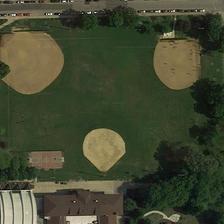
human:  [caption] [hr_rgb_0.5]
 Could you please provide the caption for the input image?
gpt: in this huge grassland, three baseball fields are scattered here .

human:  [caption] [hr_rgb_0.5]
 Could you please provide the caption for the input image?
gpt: some green trees and several buildings are around three baseball fields and a basketball field .

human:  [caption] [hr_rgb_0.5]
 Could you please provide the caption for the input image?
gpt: three baseball fields are surrounded by several buildings and many green trees .

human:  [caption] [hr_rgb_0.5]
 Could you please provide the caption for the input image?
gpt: three baseball fields are surrounded by many green plants .

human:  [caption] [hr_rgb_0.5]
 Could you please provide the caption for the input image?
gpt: three baseball fields are surrounded by many green plants .